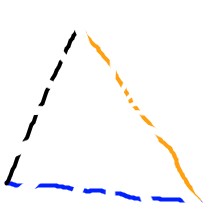
Shape: triangle